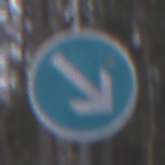
Verkehrszeichen: VorgeschriebeneVorbeifahrtRechts
Umgebung: Outdoor, Nature
Tageszeit: Midday
Wetter: Overcast
Licht: Natural
Jahreszeit: Autumn
Kontrast: LowContrast